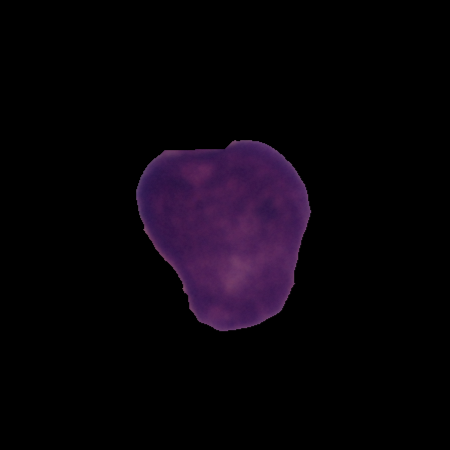
Label: cancer